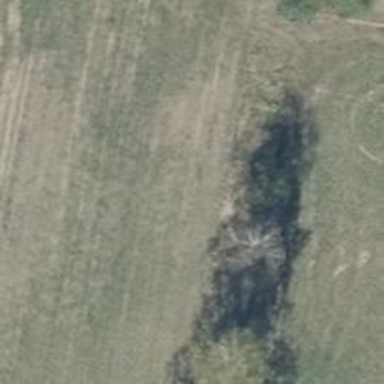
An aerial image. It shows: Deciduous tree with broadleaved leaves.